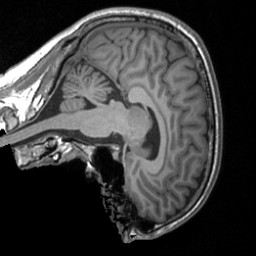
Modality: T1w
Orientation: sagittal
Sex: male
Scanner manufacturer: siemens
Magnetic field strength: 3 T
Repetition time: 1.9 s
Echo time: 0.00226 s